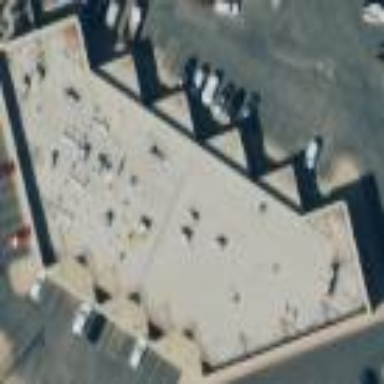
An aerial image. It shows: Mall building.